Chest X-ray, PA view. Patient: 64 years old, sex M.
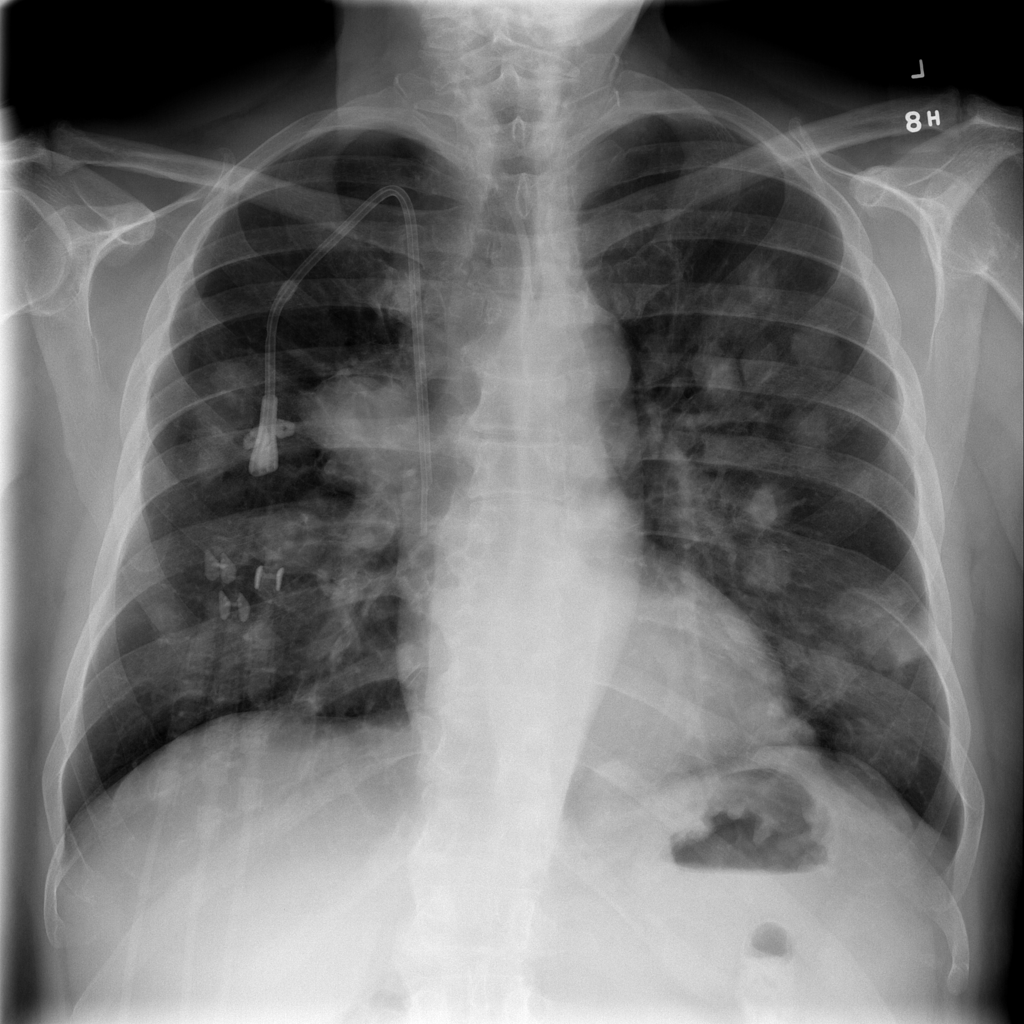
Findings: Nodule